Aerial crown-view tile of a tropical tree (Barro Colorado Island, Panama), acquired 20240716:
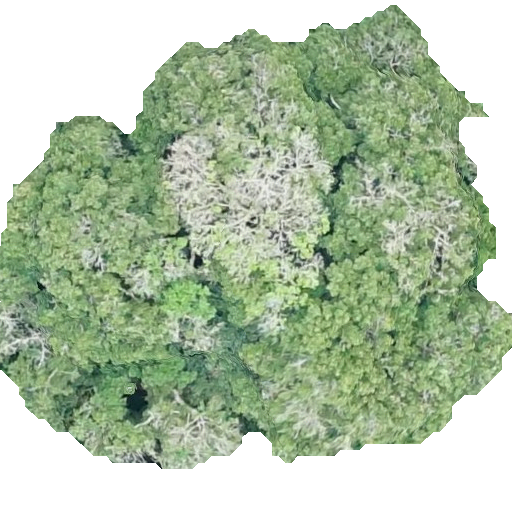
Species: Prioria copaifera
GBIF accepted scientific name: Prioria copaifera
Crown area: 277.916 m²